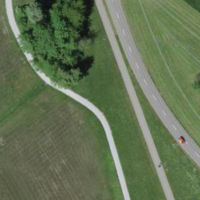
EUNIS habitat code: 16
Species observed at this site:
Rubus caesius
Botaurus stellaris
Corvus frugilegus
Arabidopsis thaliana
Buteo buteo
Gymnadenia conopsea
Filipendula ulmaria
Crepis paludosa
Schoenus nigricans
Phragmites australis
Knautia arvensis
Lysimachia vulgaris
Nasturtium officinale